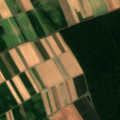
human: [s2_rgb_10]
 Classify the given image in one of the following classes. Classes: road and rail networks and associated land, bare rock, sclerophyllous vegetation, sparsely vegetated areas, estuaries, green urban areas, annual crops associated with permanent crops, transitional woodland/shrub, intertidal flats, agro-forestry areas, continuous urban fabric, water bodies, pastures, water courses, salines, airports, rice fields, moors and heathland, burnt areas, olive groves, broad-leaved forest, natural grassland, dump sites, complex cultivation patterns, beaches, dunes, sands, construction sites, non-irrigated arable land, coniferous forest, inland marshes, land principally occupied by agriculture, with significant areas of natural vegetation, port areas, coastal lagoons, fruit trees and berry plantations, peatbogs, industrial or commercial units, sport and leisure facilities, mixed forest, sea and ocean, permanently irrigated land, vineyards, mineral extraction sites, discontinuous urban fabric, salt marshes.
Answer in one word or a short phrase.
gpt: non-irrigated arable land, complex cultivation patterns, broad-leaved forest